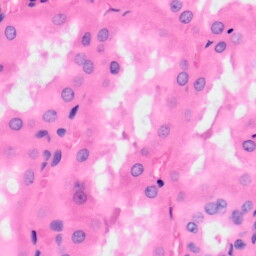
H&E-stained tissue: Kidney